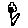
Label: flower